Question: I don't like new AJAXed style of navigation tree in phpMyAdmin and I would like to change it to the old one. Is there some config directive I can change?

- - -
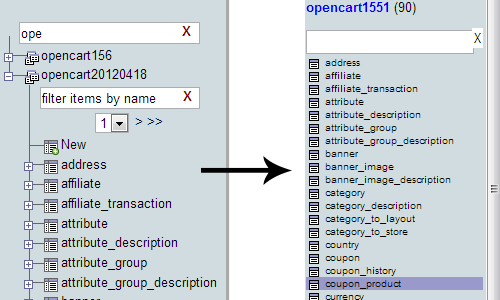
Answer: There is no configuration directive to change to the old (pre-4.0) style.
However there have been improvements regarding the navigation panel in 4.0.x (current stable is 4.0.9) and in the newly released 4.1.0-rc1.
Updated:
With the version 4.4 of phpMyAdmin (soon to be released I think), it will be possible to revert back to old-style navigation panel with a database selector and only current databases' tables being displayed.
For switching this behavior, set configuration option $cfg['ShowDatabasesNavigationAsTree'] to 'false'.